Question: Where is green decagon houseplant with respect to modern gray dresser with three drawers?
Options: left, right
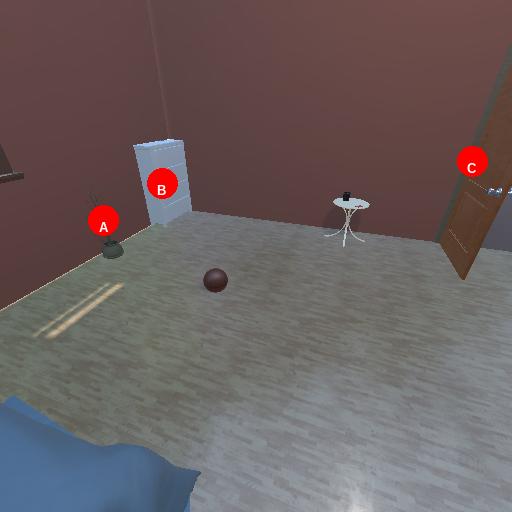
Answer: left